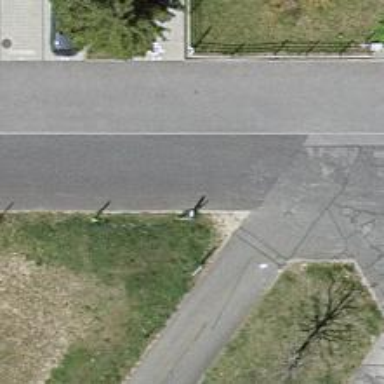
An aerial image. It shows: Smooth asphalt road in residential area.